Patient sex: M
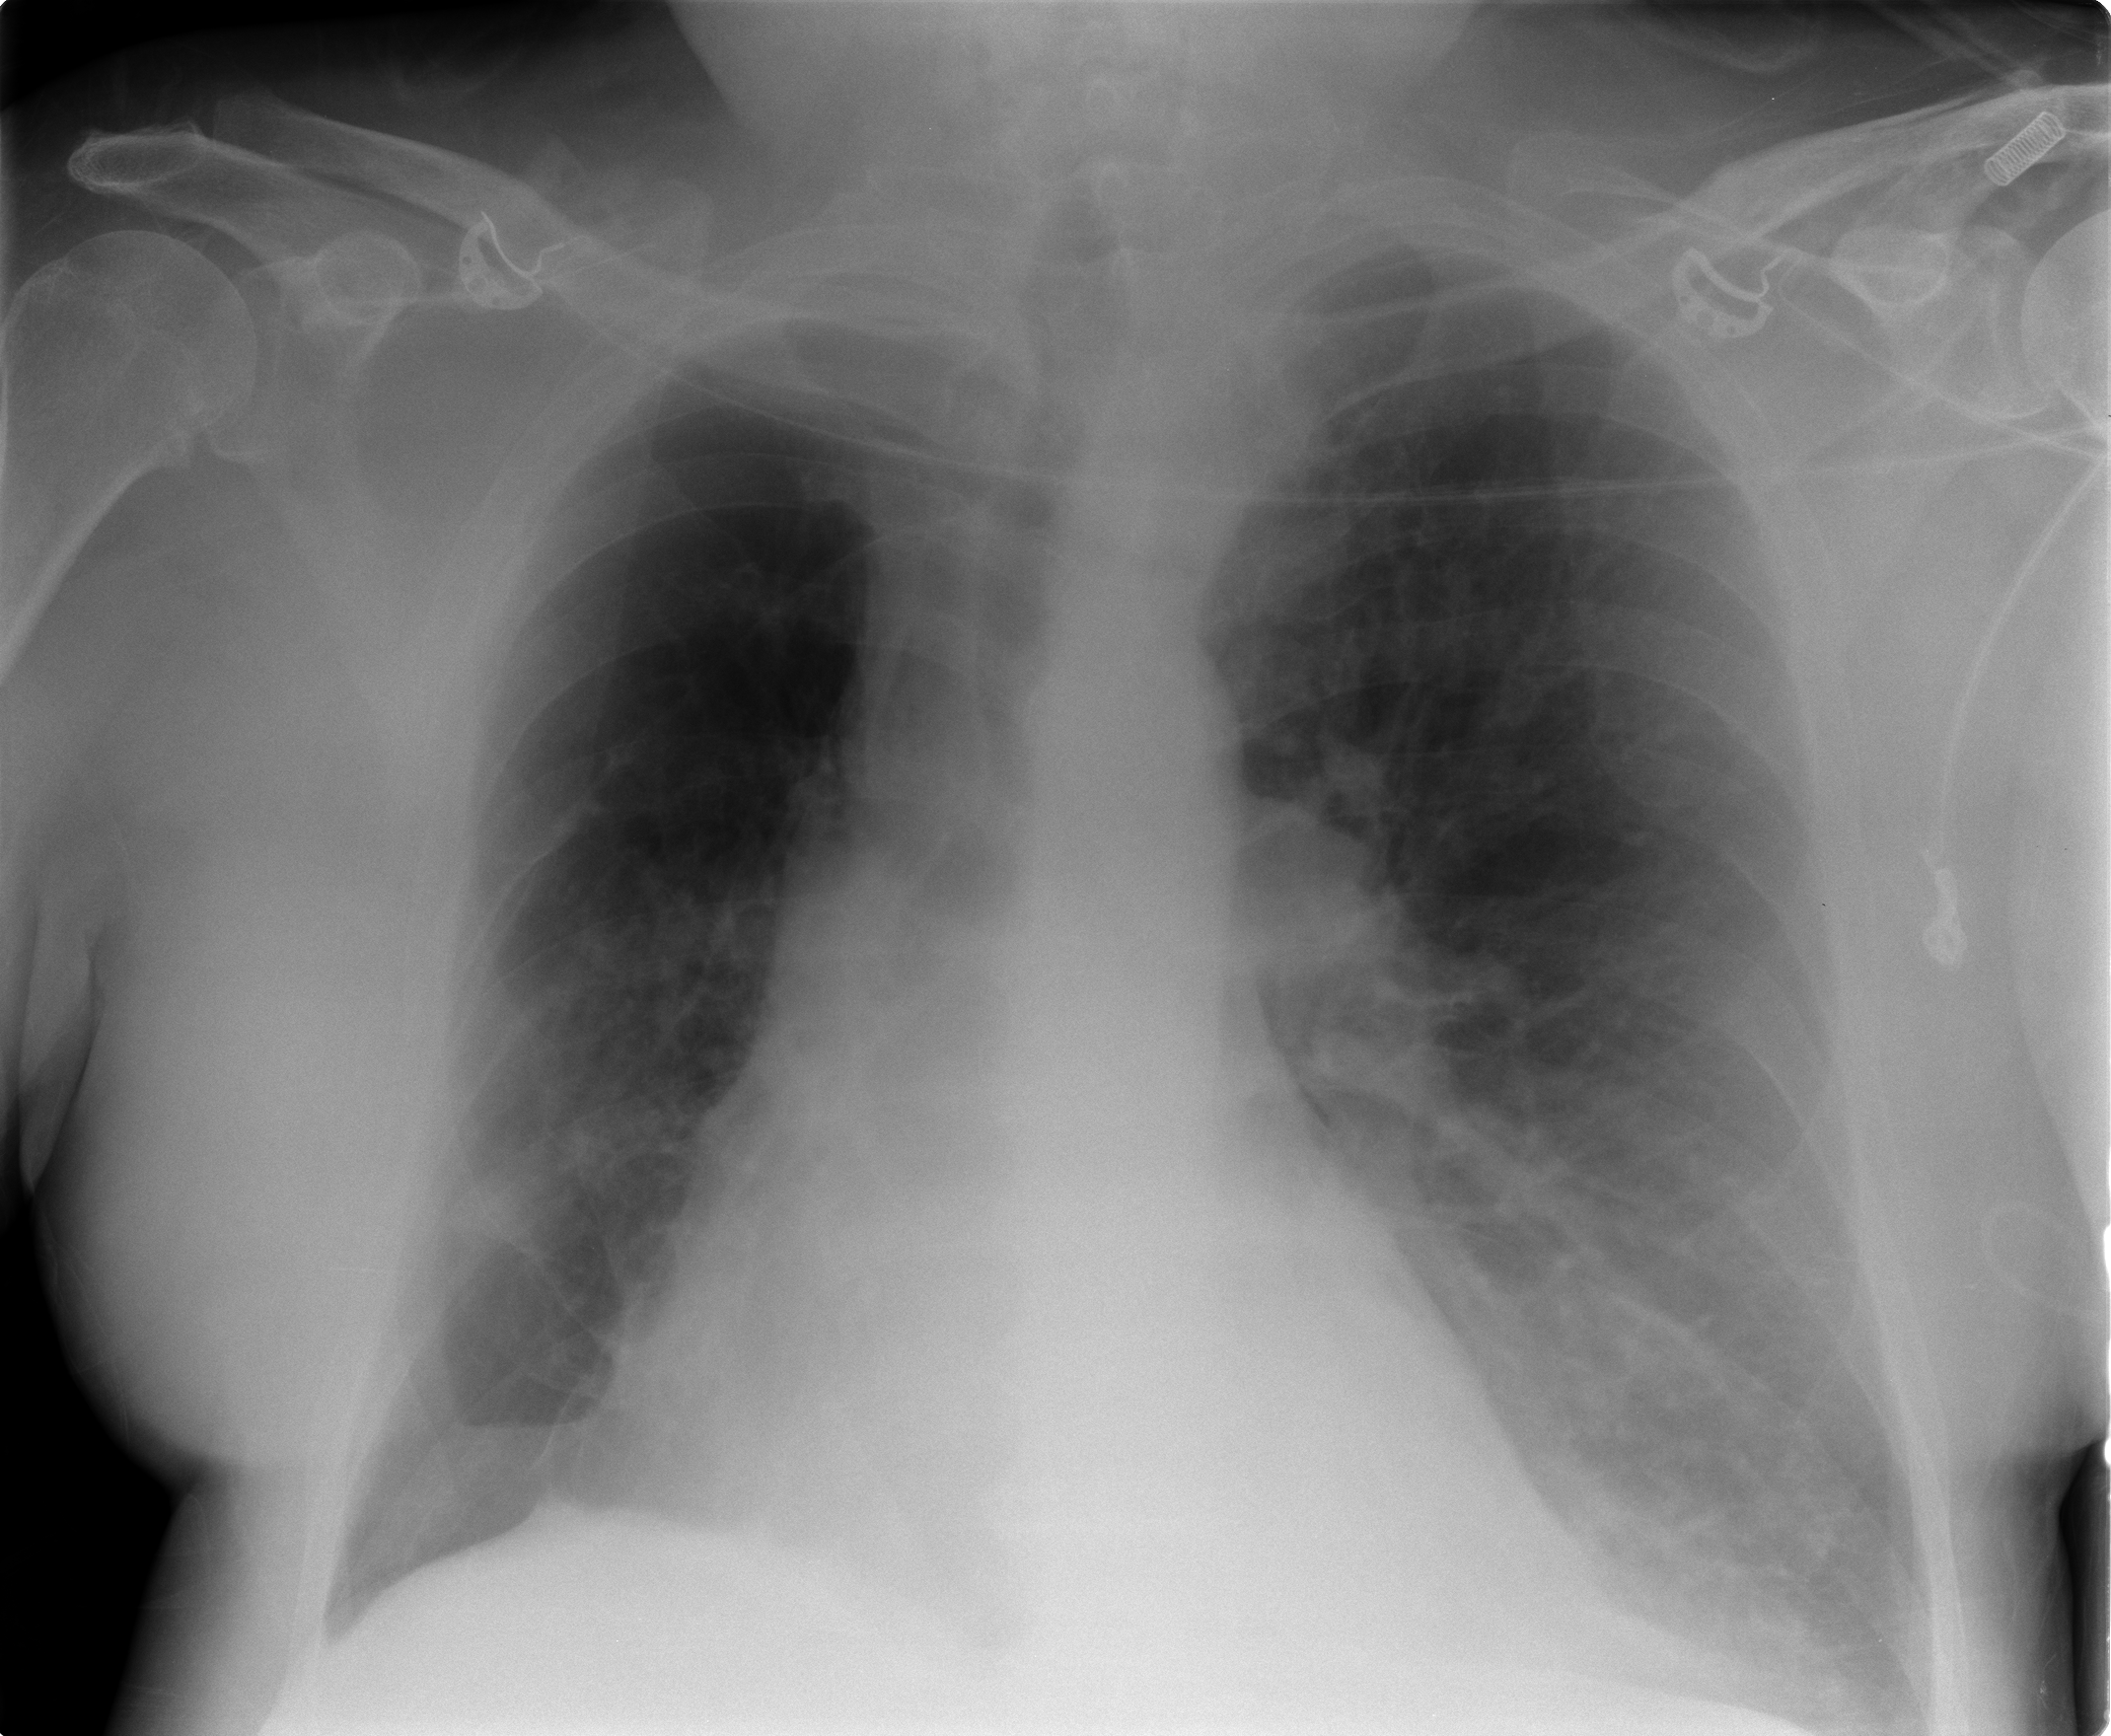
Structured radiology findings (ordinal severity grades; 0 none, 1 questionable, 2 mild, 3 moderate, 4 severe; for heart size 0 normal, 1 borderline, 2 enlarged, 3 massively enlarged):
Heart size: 1
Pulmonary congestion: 1
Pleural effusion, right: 2
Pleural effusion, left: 2
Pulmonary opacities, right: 0
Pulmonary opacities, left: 0
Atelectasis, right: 0
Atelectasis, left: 0